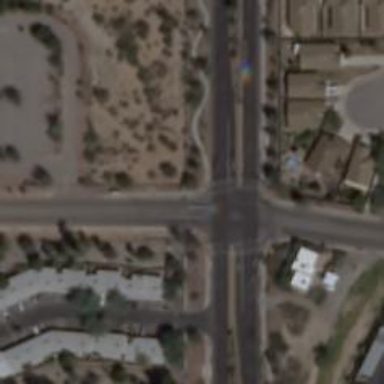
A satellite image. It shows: Marked crossing on the road.